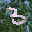
Label: 3